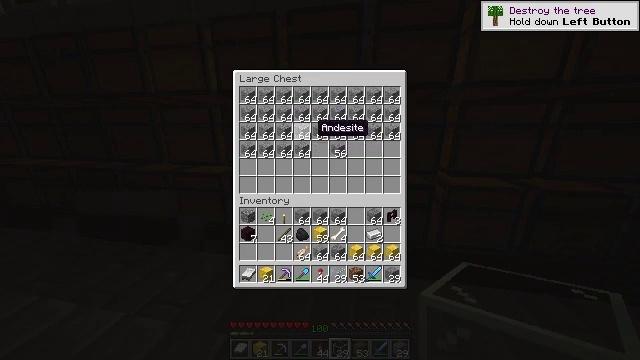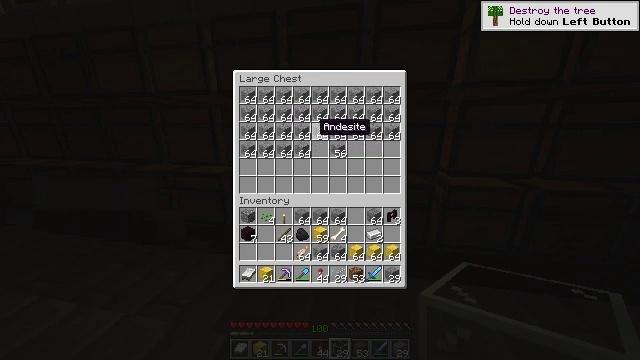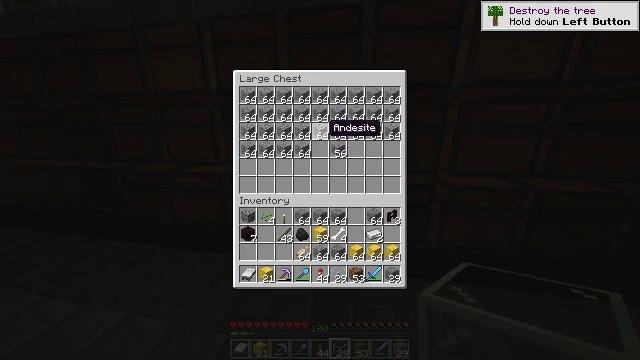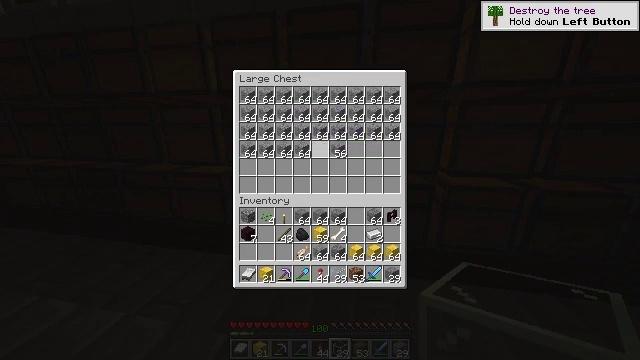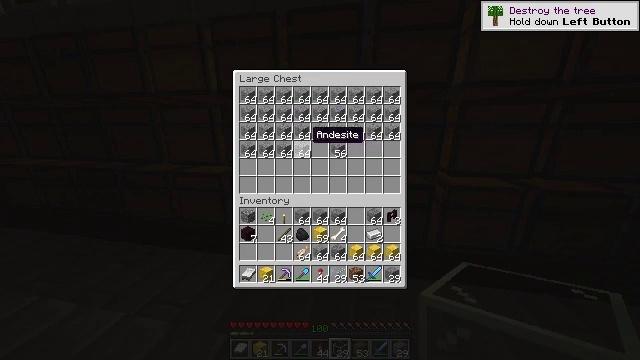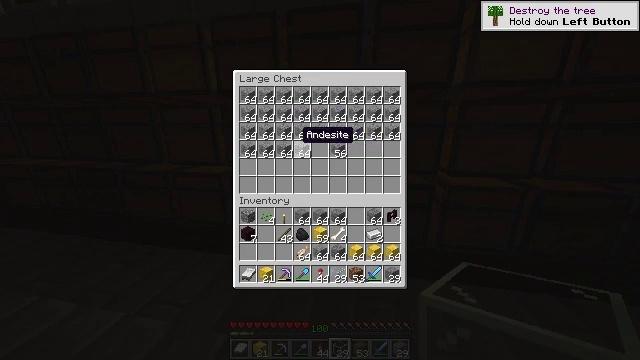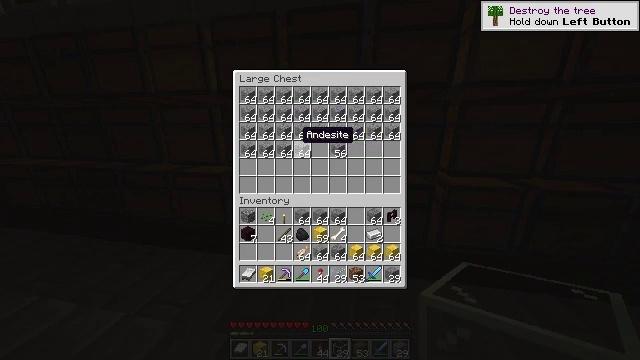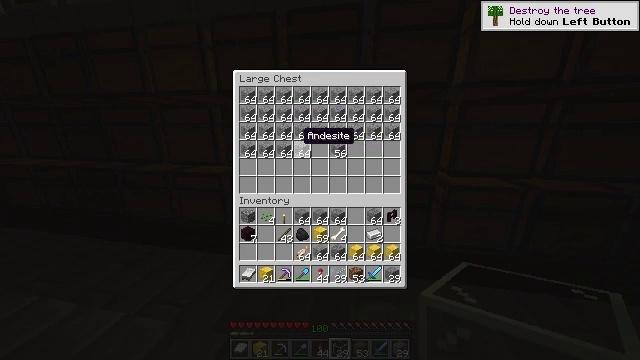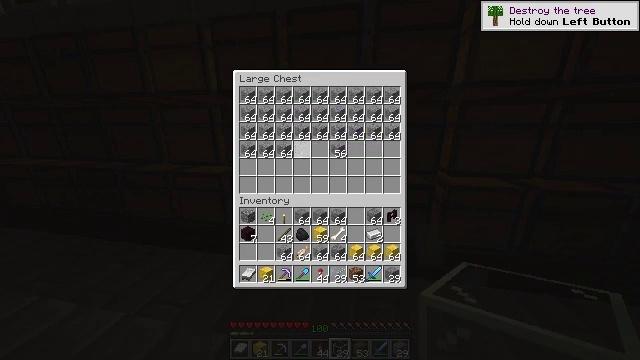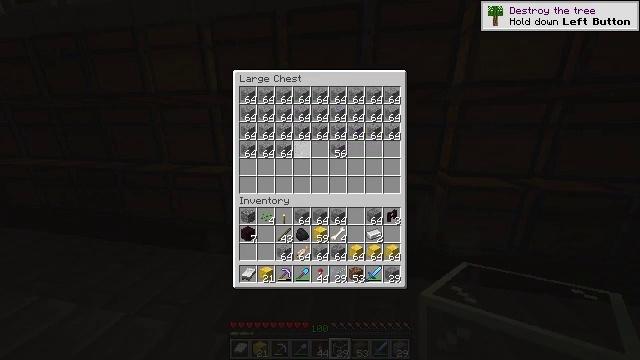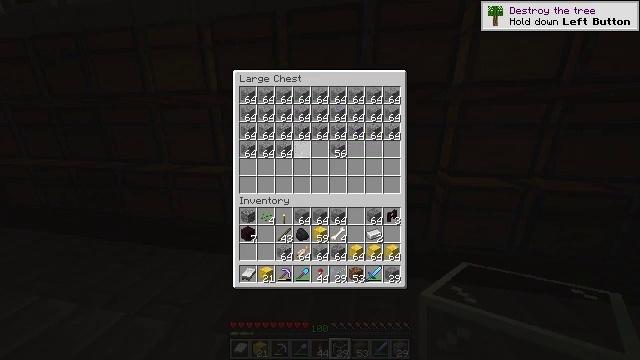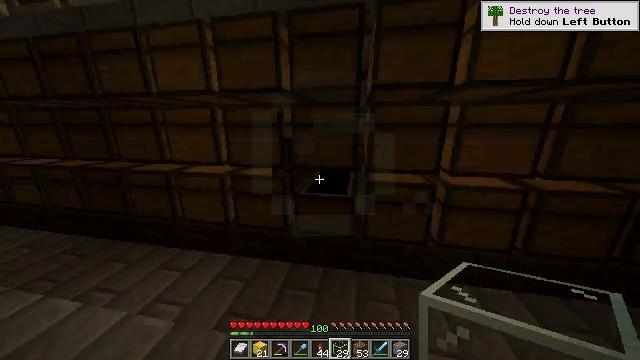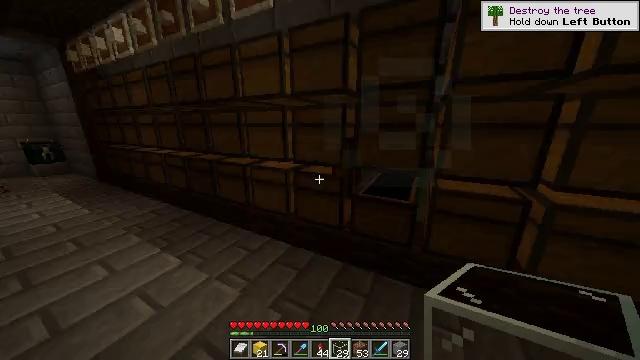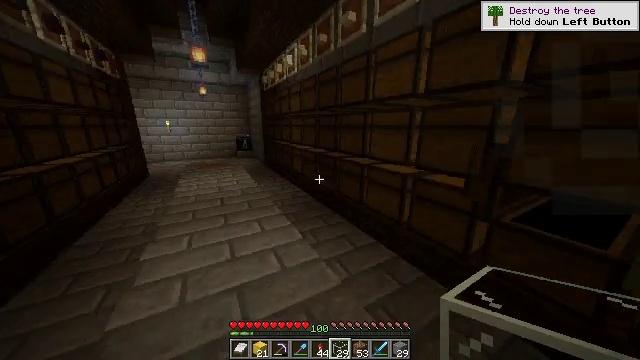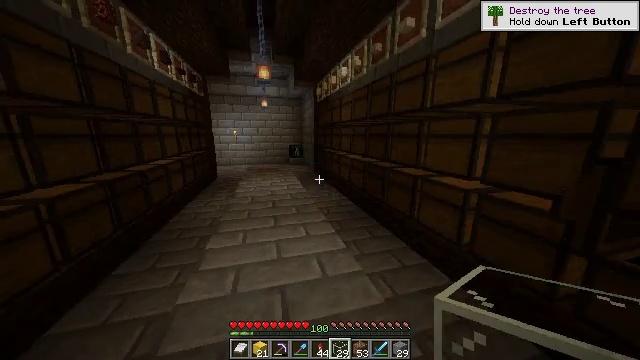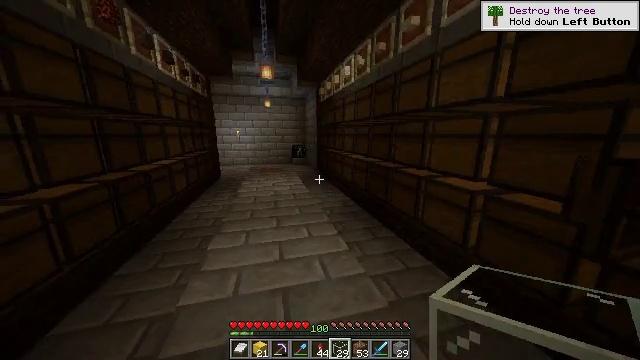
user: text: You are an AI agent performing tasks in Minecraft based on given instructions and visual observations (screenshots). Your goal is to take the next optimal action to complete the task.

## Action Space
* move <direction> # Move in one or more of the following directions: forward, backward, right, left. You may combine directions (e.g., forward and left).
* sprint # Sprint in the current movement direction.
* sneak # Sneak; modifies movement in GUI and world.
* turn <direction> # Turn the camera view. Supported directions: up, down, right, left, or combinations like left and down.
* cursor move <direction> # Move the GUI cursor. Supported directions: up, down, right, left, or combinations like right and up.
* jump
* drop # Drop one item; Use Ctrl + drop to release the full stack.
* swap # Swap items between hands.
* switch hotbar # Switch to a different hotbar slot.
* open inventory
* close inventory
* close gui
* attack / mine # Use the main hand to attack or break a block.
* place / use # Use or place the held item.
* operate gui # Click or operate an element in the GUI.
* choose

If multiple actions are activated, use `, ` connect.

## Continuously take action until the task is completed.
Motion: motion action
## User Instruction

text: Combine four andesite in the crafting table to craft polished andesite.
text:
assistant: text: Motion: sneak
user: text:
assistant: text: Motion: sneak, cursor move right
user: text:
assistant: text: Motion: sneak
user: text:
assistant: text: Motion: sneak, cursor move left
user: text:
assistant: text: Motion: sneak, cursor move left
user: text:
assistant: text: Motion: sneak
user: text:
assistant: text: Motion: sneak
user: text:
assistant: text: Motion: sneak, choose
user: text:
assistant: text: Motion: sneak, choose
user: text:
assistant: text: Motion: sneak
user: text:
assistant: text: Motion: sneak
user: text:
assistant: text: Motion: turn left, close gui
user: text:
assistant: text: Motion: turn left
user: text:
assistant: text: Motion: turn left and up
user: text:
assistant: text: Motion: move forward
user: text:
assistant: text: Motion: move forward
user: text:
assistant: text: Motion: move forward, turn left
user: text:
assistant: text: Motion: move forward
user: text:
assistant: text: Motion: move forward
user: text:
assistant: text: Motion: move forward, turn left and down
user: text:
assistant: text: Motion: move forward, turn left and down
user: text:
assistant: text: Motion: move forward
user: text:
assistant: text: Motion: move forward
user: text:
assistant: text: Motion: move forward
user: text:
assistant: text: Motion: move forward
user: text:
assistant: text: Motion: move forward
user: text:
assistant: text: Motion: move forward
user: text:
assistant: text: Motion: move forward
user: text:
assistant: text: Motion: move forward, turn down
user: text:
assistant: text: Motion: move forward, turn down